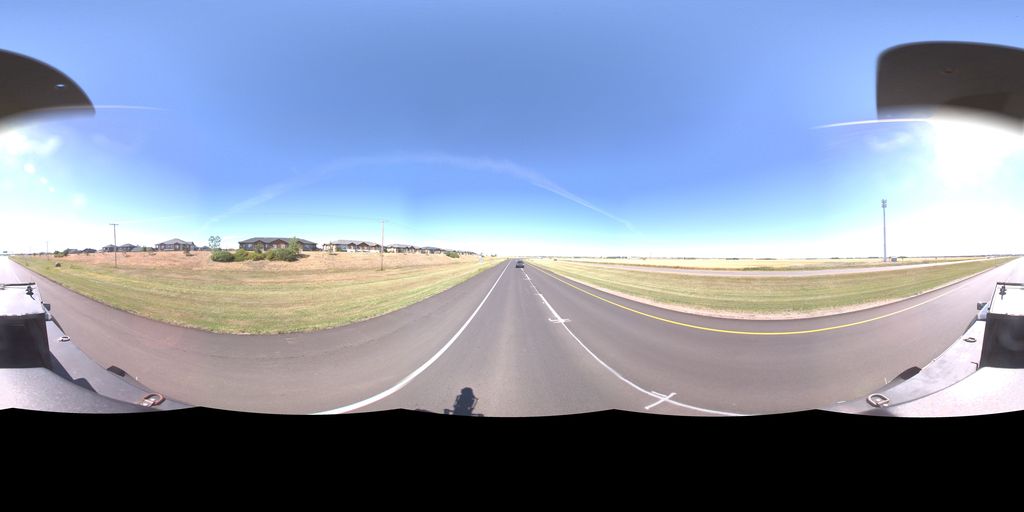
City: saskatoon